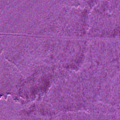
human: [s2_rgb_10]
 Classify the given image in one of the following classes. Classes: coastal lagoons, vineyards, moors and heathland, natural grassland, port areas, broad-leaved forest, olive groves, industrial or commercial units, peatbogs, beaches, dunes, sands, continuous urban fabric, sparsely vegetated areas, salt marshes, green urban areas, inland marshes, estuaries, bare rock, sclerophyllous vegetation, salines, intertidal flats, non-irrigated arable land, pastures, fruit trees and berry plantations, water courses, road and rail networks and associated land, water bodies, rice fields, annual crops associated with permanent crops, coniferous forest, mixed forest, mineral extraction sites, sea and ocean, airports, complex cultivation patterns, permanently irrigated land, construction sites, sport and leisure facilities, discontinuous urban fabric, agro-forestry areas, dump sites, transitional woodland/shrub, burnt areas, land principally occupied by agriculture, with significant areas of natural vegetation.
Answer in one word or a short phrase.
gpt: sea and ocean